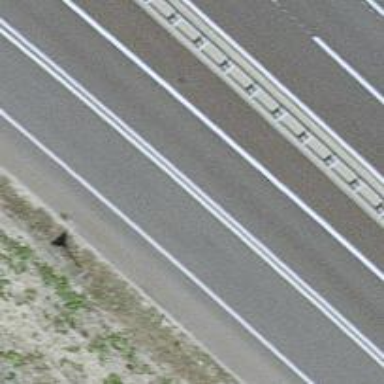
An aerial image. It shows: Asphalt motorway.